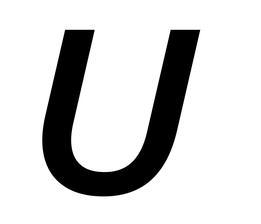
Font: InstrumentSans-Italic_SemiBold_Italic